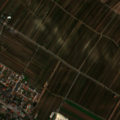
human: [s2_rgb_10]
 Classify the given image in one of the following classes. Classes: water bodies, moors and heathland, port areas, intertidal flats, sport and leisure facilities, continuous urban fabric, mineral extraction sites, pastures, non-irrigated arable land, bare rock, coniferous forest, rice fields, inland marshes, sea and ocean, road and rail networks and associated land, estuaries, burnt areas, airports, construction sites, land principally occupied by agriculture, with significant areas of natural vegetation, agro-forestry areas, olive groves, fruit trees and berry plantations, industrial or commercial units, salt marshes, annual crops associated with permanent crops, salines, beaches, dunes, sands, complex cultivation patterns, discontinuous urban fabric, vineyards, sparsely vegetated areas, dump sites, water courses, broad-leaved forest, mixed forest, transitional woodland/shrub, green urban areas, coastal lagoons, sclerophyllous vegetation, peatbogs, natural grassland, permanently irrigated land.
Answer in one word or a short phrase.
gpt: discontinuous urban fabric, mineral extraction sites, non-irrigated arable land, vineyards